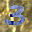
Label: 3